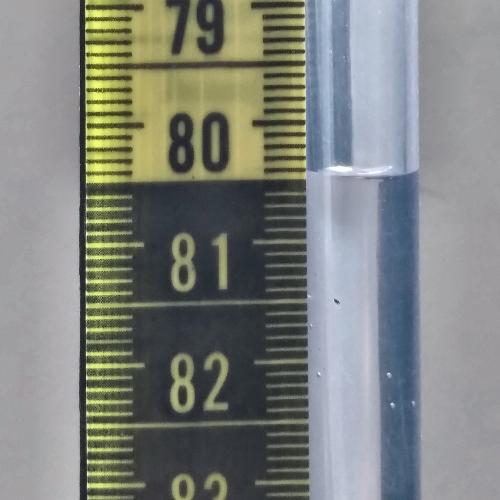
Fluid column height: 80.4 cm